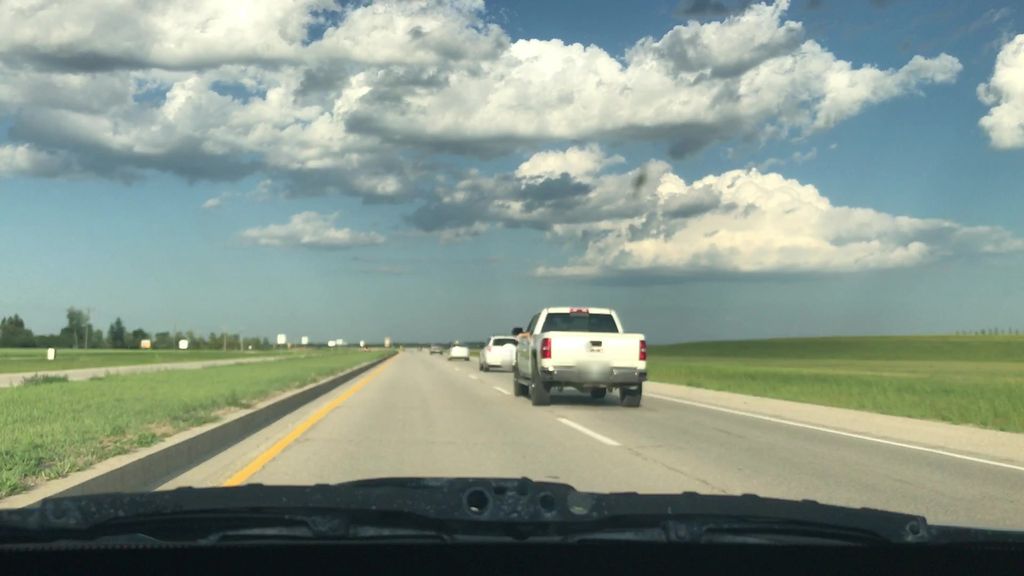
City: winnipeg